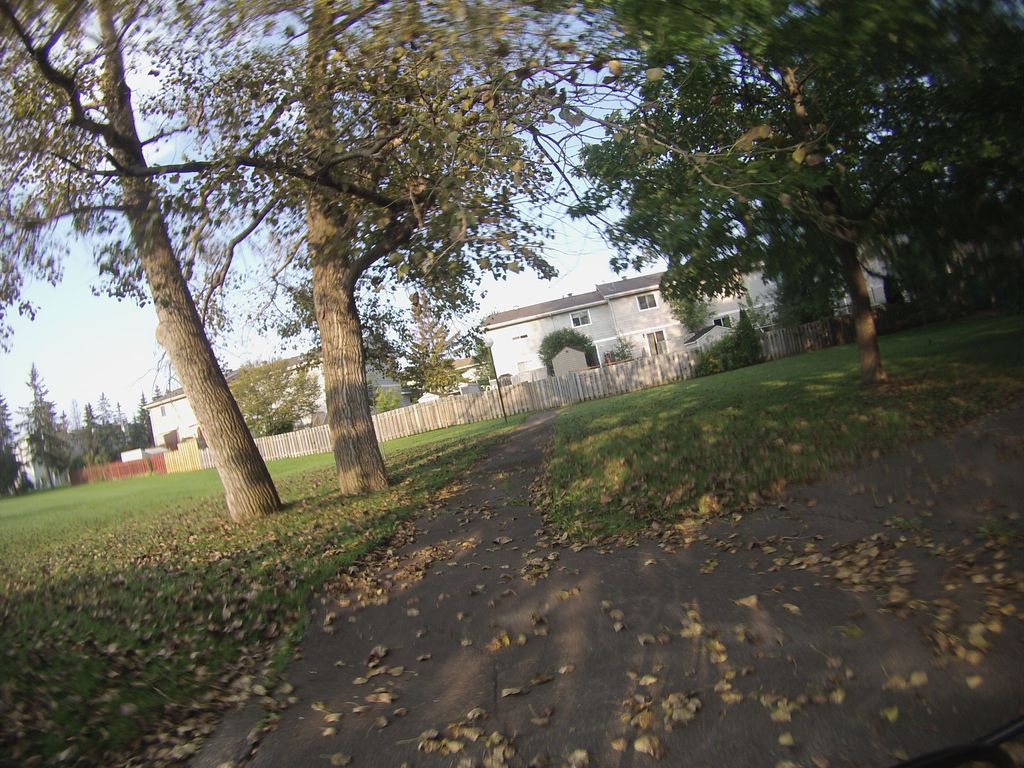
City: ottawa-gatineau